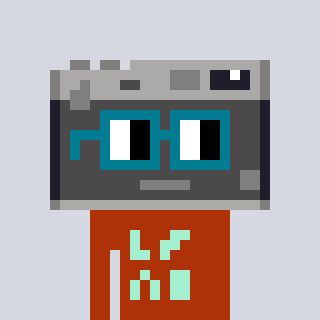
a pixel art character with square dark green glasses, a camera-shaped head and a hotbrown-colored body on a cool background